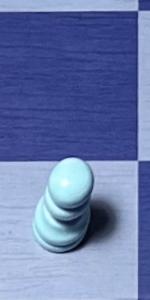
Label: Pawn_White